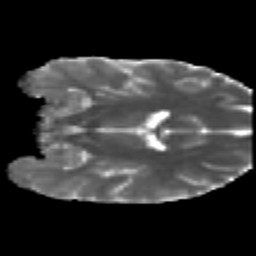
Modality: MD
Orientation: coronal
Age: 24
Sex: male
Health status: healthy
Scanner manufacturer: philips
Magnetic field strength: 3 T
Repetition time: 10.623 s
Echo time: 0.07044 s